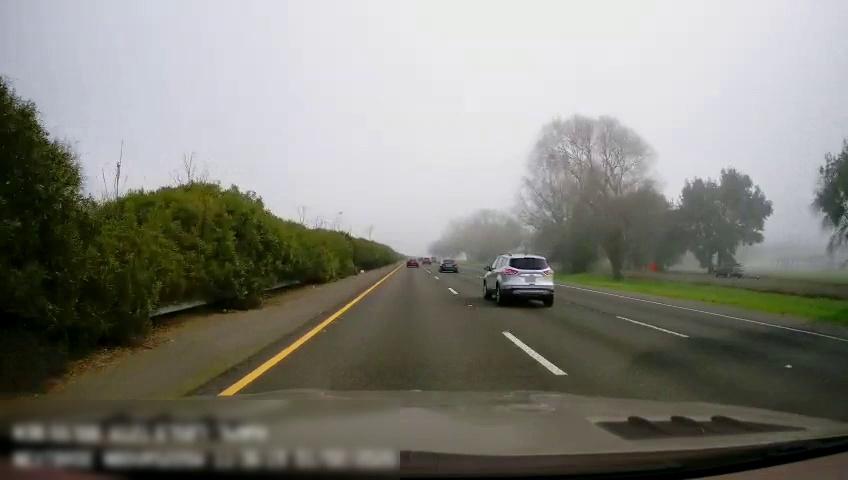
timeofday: Day
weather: Sunny
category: Drivable Space
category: Vehicles | Car
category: Vehicles | SUV
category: Vehicles | SUV
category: Vehicles | Car
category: Vehicles | SUV
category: Lanes | Current Lane
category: Lanes | Current Lane
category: Lanes | Alternate Lane
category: Lanes | Alternate Lane